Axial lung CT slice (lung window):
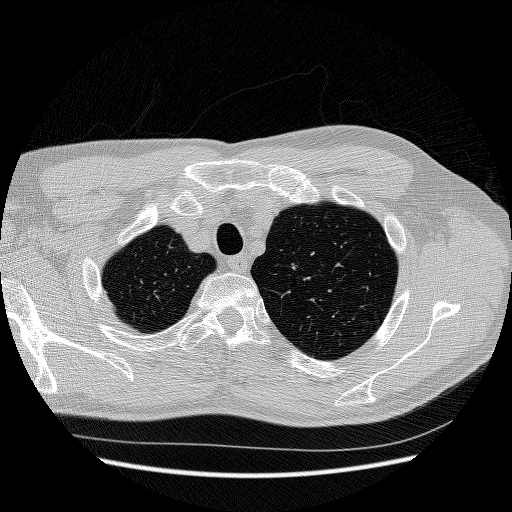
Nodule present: no